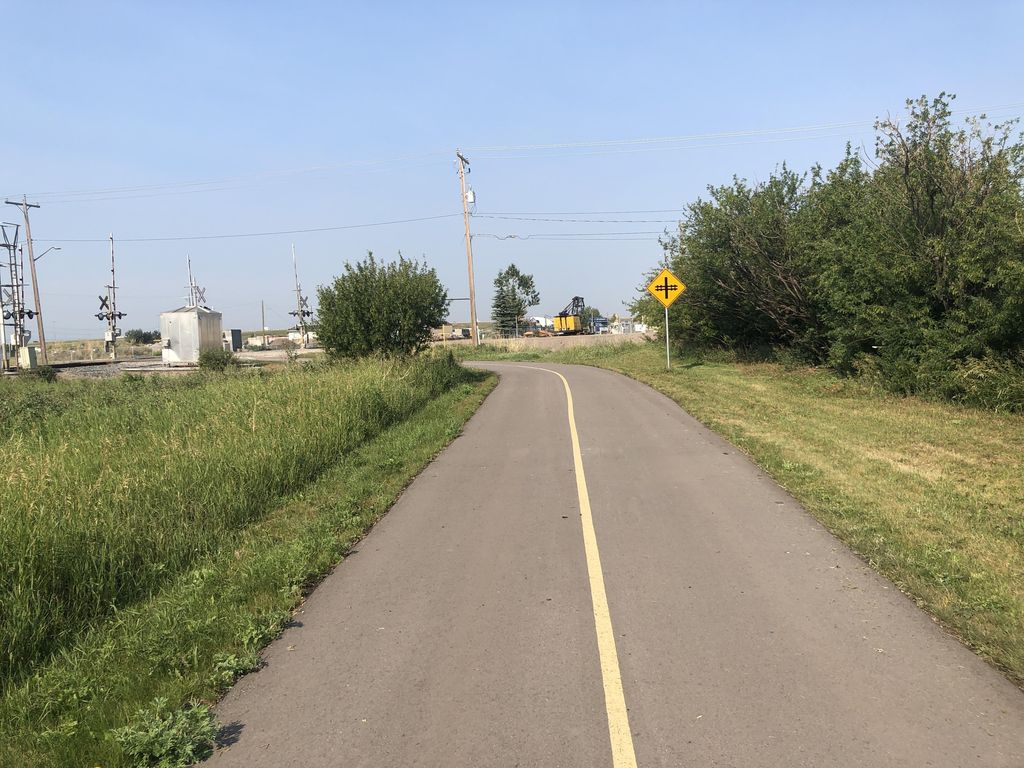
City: calgary